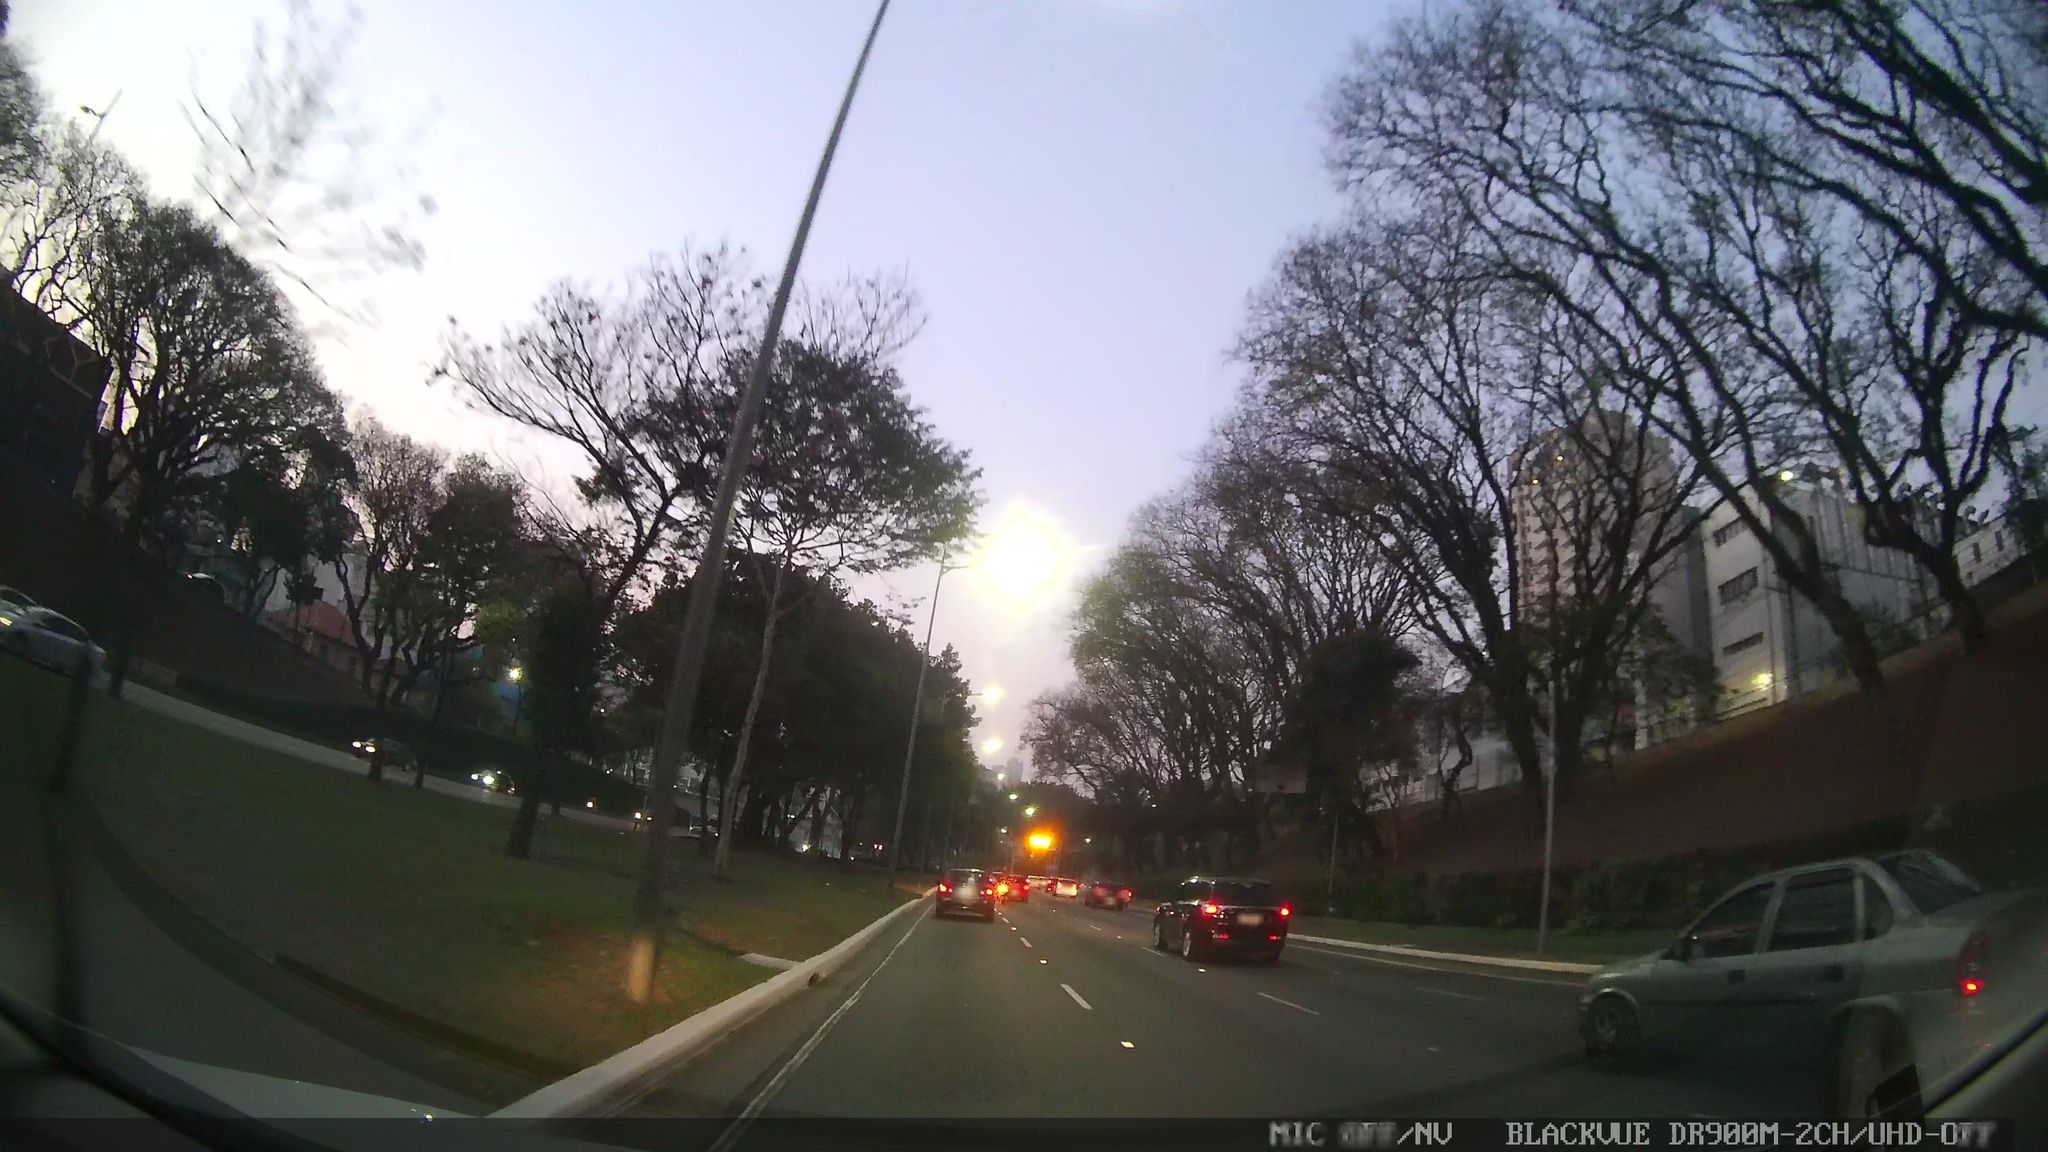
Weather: clear
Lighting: dusk/dawn
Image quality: slightly poor
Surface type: driving surface
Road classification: footway
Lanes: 5
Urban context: urban centre
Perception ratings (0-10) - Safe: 2.51, Lively: 8.23, Beautiful: 6.7, Boring: 1.28, Depressing: 1.03, Wealthy: 5.74